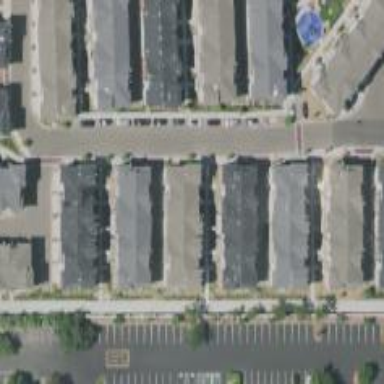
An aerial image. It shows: Living street.